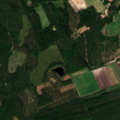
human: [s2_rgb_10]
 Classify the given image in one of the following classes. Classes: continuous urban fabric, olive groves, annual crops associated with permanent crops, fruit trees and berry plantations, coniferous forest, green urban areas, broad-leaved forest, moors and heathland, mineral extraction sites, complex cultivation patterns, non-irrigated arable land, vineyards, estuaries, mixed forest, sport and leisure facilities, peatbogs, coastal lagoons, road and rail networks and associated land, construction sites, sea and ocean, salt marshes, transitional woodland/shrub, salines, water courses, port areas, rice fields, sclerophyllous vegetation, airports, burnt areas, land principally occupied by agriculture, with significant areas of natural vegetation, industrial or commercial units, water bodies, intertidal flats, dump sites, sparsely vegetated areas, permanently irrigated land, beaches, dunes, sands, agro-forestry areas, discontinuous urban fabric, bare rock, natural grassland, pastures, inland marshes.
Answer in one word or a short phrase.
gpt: land principally occupied by agriculture, with significant areas of natural vegetation, coniferous forest, mixed forest